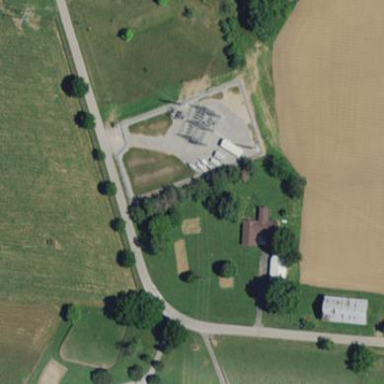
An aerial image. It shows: Power substation.